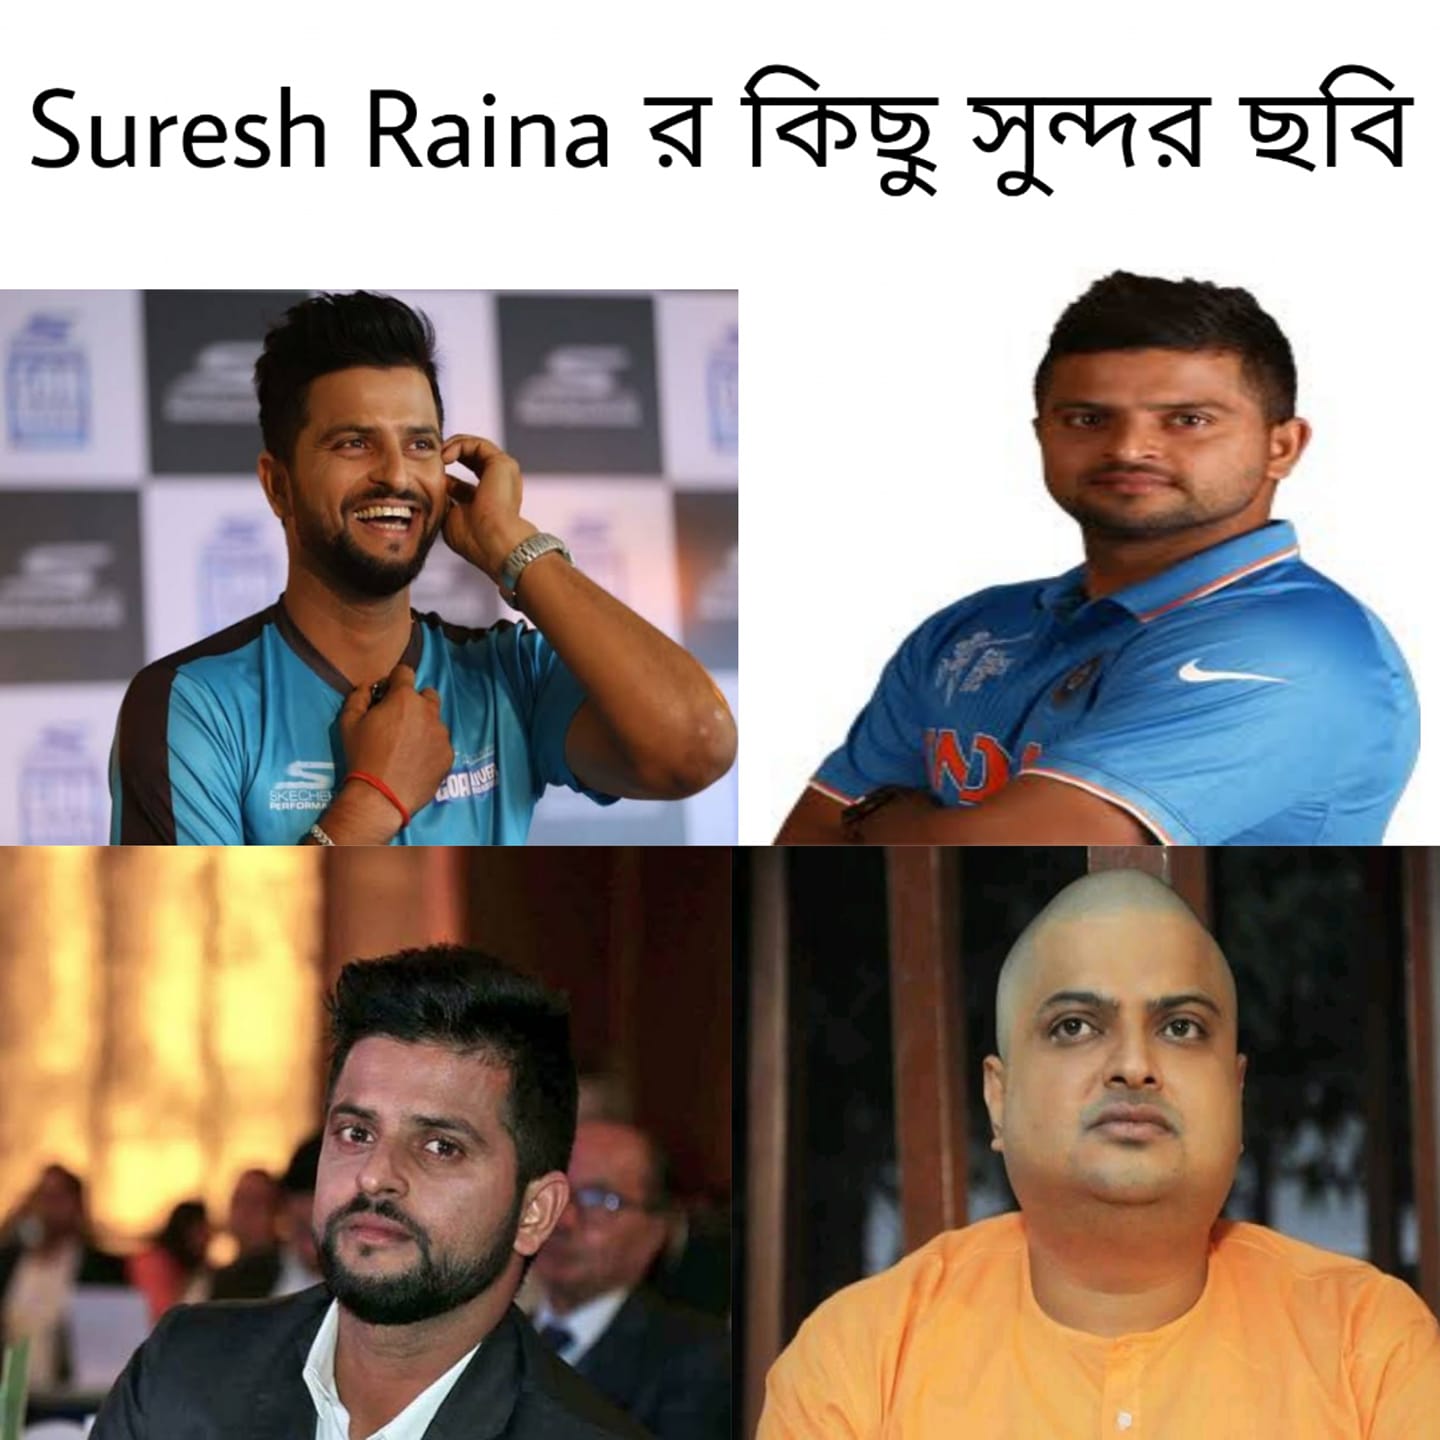
Caption: Suresh Raina র কিছু সুন্দর ছবি
Label: hate